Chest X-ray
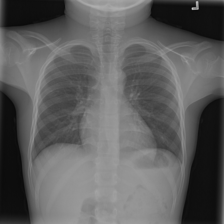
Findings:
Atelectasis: negative
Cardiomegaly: positive
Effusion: positive
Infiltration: negative
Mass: negative
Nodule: negative
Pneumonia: negative
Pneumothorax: negative
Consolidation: negative
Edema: negative
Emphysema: negative
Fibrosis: negative
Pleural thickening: negative
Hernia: negative